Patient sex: M
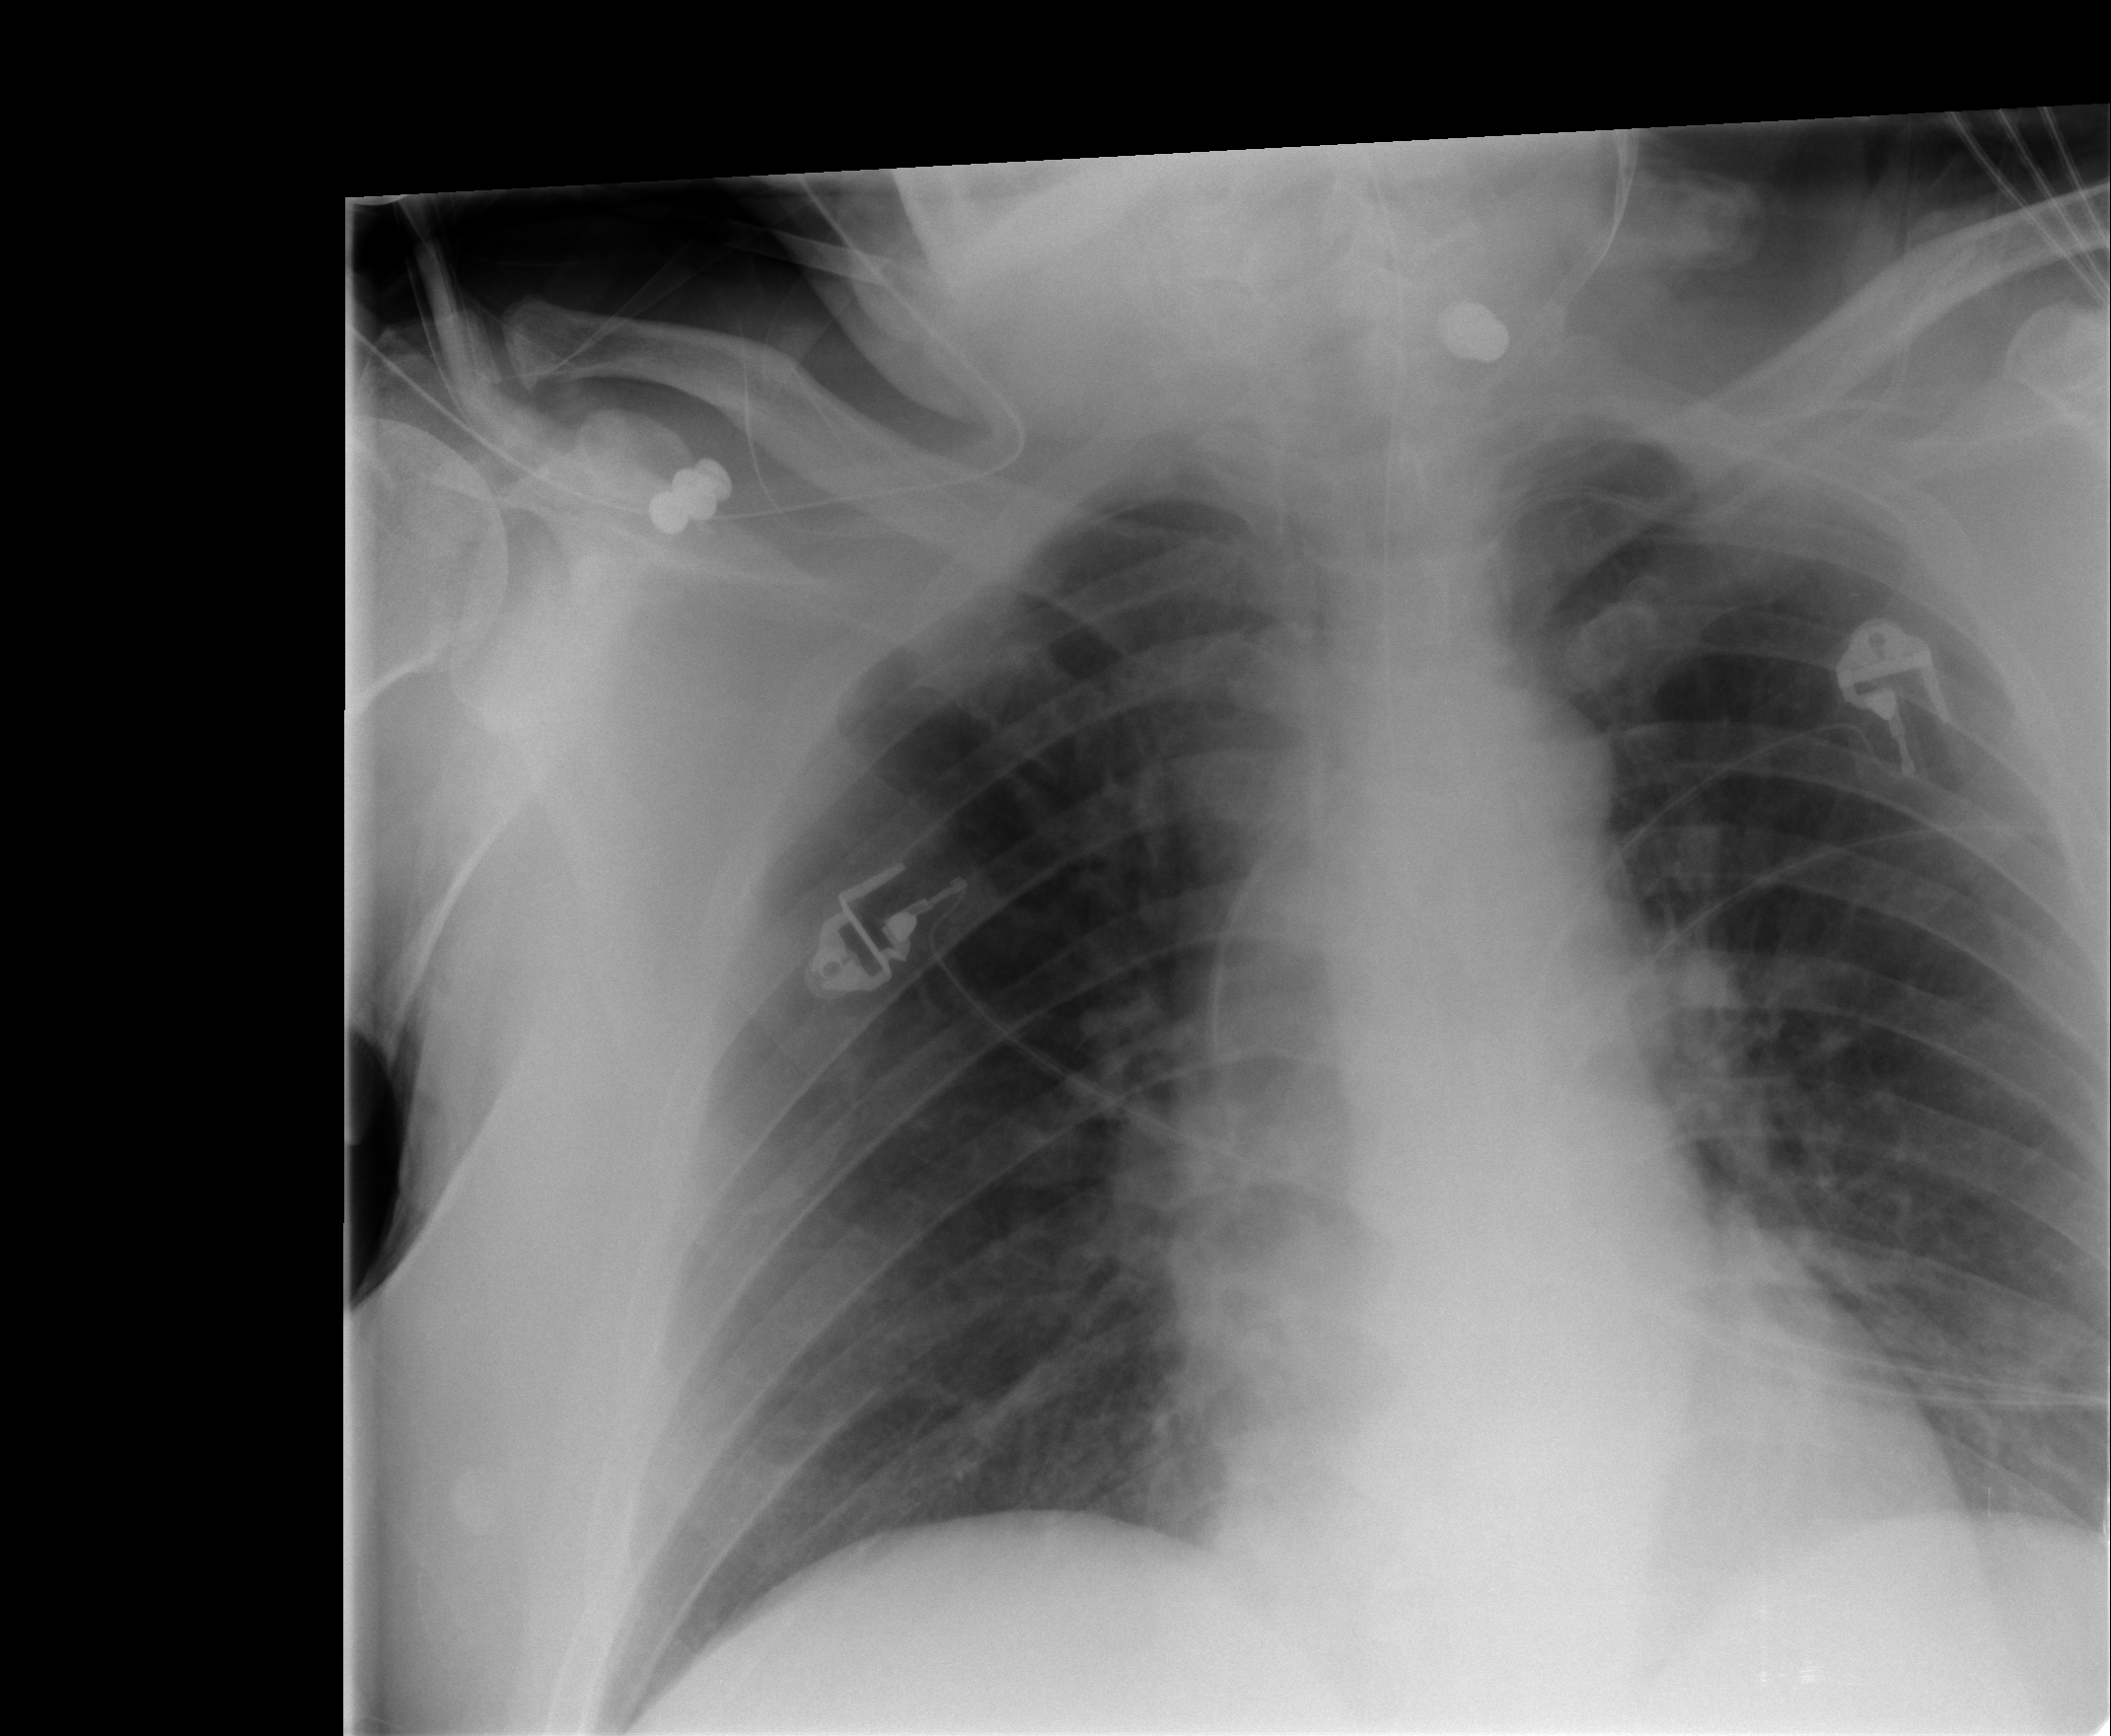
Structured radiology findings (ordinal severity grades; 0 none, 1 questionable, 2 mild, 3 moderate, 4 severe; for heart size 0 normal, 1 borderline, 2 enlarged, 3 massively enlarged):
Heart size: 0
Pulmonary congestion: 1
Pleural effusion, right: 0
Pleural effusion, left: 2
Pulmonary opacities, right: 0
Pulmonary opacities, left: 0
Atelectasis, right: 1
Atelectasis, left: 1